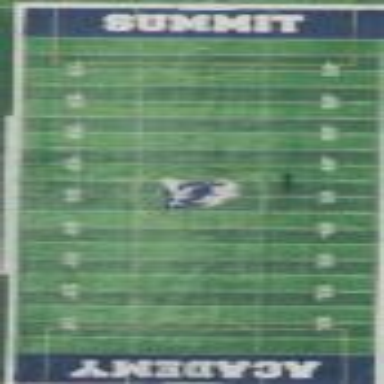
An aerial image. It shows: Pitch for American football.